Question: I have cleared the browser cache, and have restarted the browser, but Chrome still returns '304' code.
How do I make IIS return '200' code?
<URL>
request respond details:

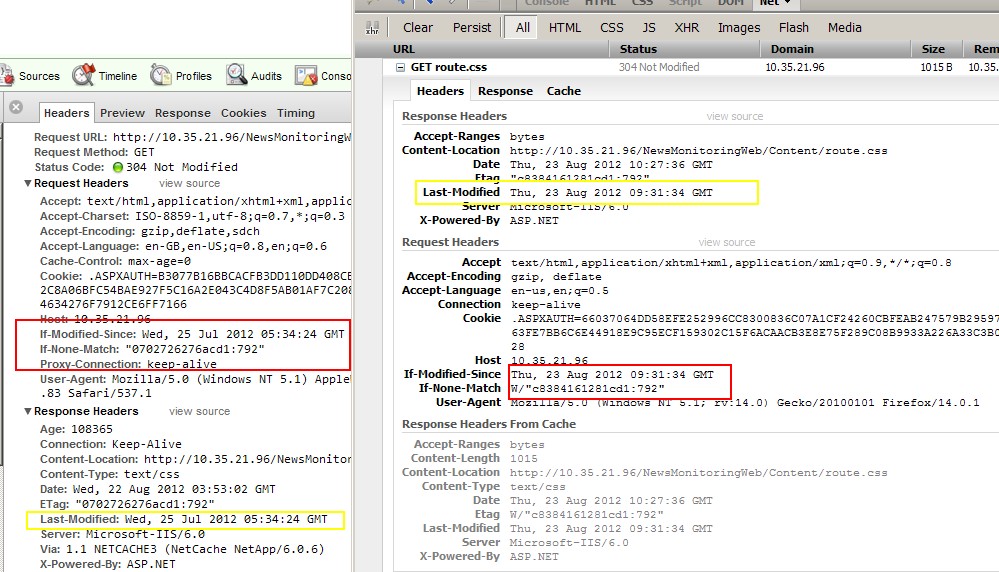
Answer: The reason for the status you're getting is most likely a result of the two headers at the bottom of your screenshot: 'If-Modified-Since' and 'If-None-Match'. These are detailed <URL>.
Basically, these headers say to the server that if the conditions in the header are met, send the resource (with a '200' response). If the conditions are not met, send a '304' response. So, IIS thinks that the file has not been modified since 25 June and that its etag is the value in the 'if-none-match' header.
There could be a number of reasons for this depending on your IIS configuration and what, exactly, is being served. Firefox is likely working because it's sending those headers.